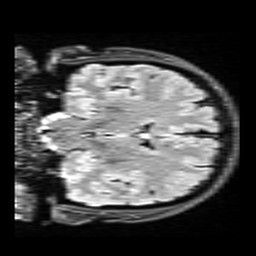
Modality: FLAIR
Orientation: coronal
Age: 49
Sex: female
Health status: healthy
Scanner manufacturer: siemens
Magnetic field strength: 3 T
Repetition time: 9 s
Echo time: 0.088 s